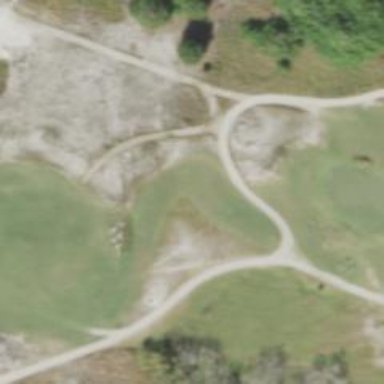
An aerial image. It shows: Pathway for golfing.